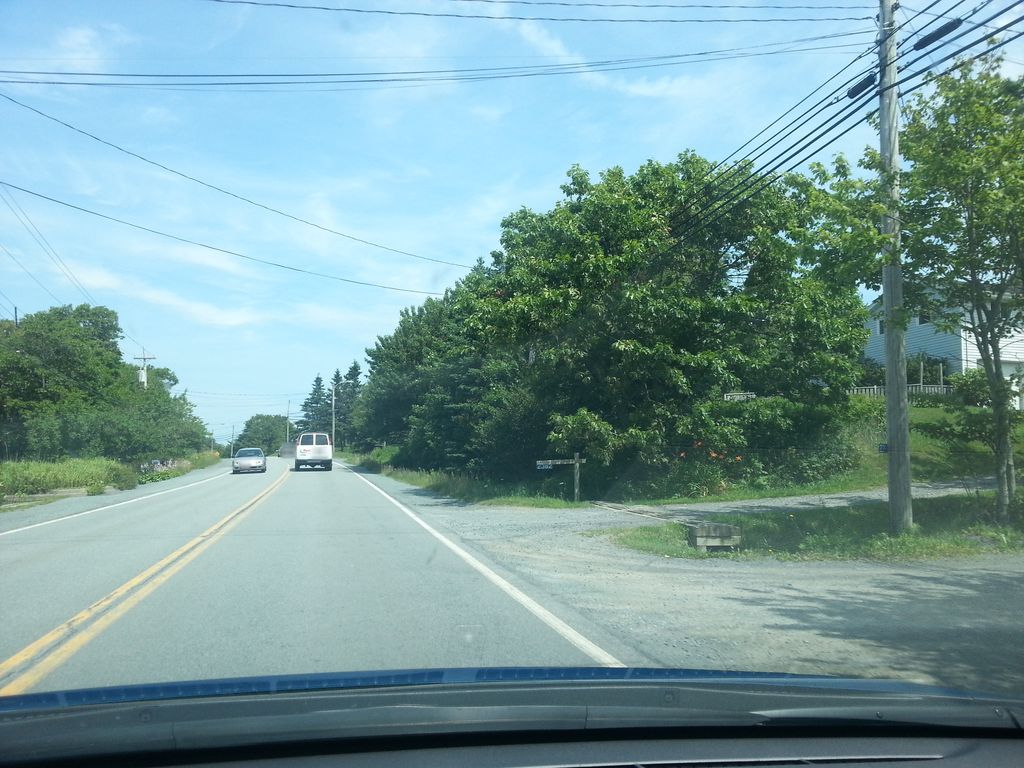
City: halifax